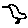
Label: bird